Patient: sex F, age 83
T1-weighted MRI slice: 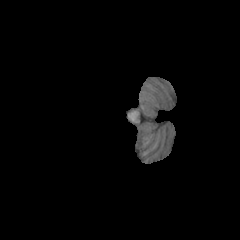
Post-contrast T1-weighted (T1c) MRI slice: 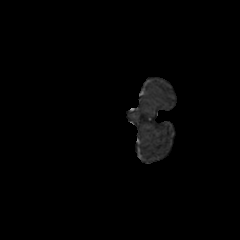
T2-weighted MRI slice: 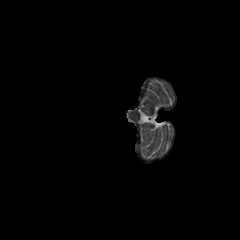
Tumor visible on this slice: no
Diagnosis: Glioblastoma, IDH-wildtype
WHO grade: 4